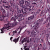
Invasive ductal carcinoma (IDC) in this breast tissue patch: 1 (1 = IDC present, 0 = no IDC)